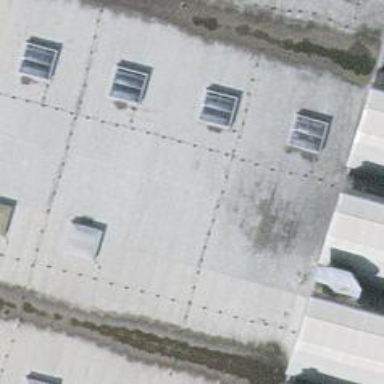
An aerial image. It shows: Man-made structure or installation.